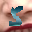
Label: 5